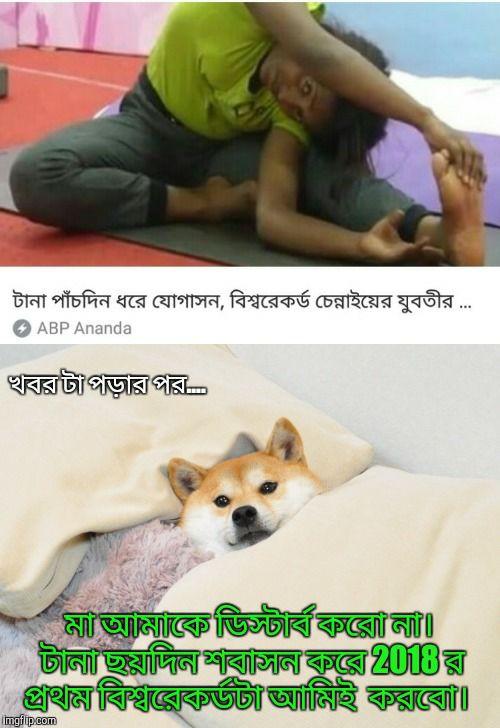
Text: টানা পাঁচদিন ধরে যোগাসন, বিশ্বরেকর্ড চেন্নাই এর যুবতির.. খবরটা পড়ার পর - মা, আমায় ডিস্টার্ব করো না। টানা ছয়দিন শবাসন করে ২০১৮ এর প্রথম বিশ্বরেকর্ডটা আমি ই করবো।
Label: Non Hate